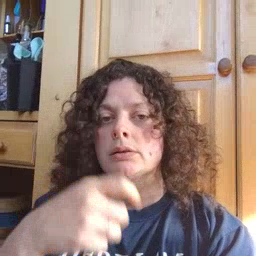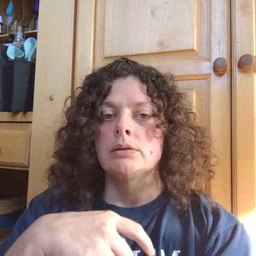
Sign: because